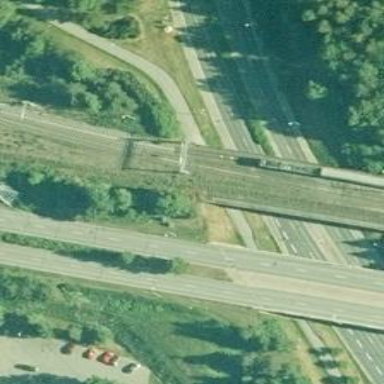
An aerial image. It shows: Railway bridge with electrified contact lines. This bridge is part of railway siding.